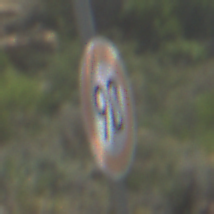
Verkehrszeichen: Geschwindigkeit90
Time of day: Midday
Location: Outdoor (Nature)
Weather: PartlyCloudy
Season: NotSpecified
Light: Natural